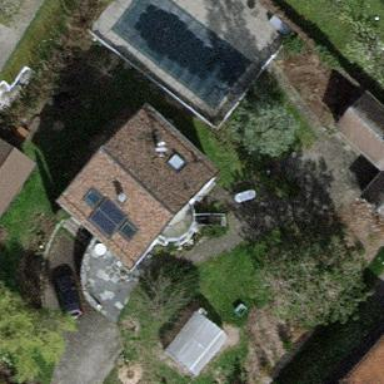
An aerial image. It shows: Garden enclosed by fence.